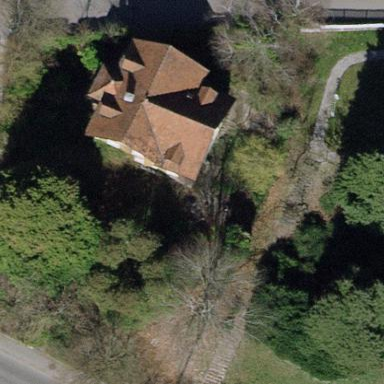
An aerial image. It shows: Detached building with gabled roof.